Interaction volume radius: 10 \u00c5
Interaction volume height: 10 \u00c5
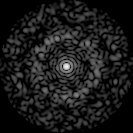
Disorder parameter: 0.8546